Question: My Custom button does not tap and passes to next view called AddCreditCardView.
I have tested the button action with print statement and it won't work too.
I copied my code below in separate.
This is my ContentView
'''
import SwiftUI
struct ContentView: View {
let membershipRows = MembershipData.listData()
let corporateRows = CorporateData.listData()
let otherOperationRows = OtherOperationsData.listData()
@State var selectedCard = CreditCard(id: "", cardOwnerName: "", cardNumber: "", cardExpMonth: "", cardExpYear: "", ccv: "")
@State var shown: Bool = false
var body: some View {
NavigationView {
VStack {
List {
Section(header: Text("Bireysel")) {
ForEach(membershipRows) { row in
NavigationLink(destination: CreditCardView()) {
RowElementView(row: row)
}
}
}
if self.corporateRows.count == 0
{
Rectangle()
.background(Color(.white))
.edgesIgnoringSafeArea(.all)
.foregroundColor(.white)
.padding(.vertical,32)
}
else {
Section(header: Text("Kurumsal")) {
ForEach(corporateRows) { row in
RowElementView(row: row)
}
}
}
Section(header: Text("Diger Islemler")) {
ForEach(otherOperationRows) { row in
RowElementView(row: row)
}
}
Rectangle()
.foregroundColor(.clear)
.frame(width: UIScreen.main.bounds.width, height: UIScreen.main.bounds.height )
}
.navigationBarTitle("Odeme Yontemleri", displayMode: .inline)
.font(Font.custom("SFCompactDisplay", size: 16))
Button(action: {
AddCreditCardView(item: self.selectedCard)
}, label: { CustomButton(title: "Odeme Yontemi Ekle", icon: .none, status: .enable)
})
}
}
}
'''
This is my AddCreditCardView
'''
import SwiftUI
struct AddCreditCardView: View {
var item: CreditCard
var body: some View {
NavigationView {
VStack {
TopBar()
Spacer()
CardInfo()
Spacer()
}
.navigationBarTitle("Odeme Yontemi", displayMode: .inline)
}
}
}
struct TopBar : View {
var body: some View {
VStack {
HStack() {
Image("addcreditcard")
Image("line")
Image("locationBar")
Image("line")
Image("check-circle")
}
.padding(.horizontal,62)
VStack {
Text("Kredi Karti Ekle")
.font(Font.custom("SFCompactDisplay-Bold", size: 14))
Text("1. Adim")
.font(Font.custom("SFCompactDisplay", size: 14))
.fontWeight(.regular)
.foregroundColor(.gray)
}
}
.padding()
}
}
struct CardInfo : View {
var body: some View {
VStack {
CustomTextField(tFtext: "Kartin Uzerindeki Isim", tFImage: "user")
.textContentType(.givenName)
CustomTextField(tFtext: "Kredi Kart Numarasi", tFImage: "credit")
.textContentType(.oneTimeCode)
.keyboardType(.numberPad)
HStack {
CreditCardDateTextField(tFtext: "", tFImage: "date")
.textContentType(.creditCardNumber)
Spacer()
Text("|")
.foregroundColor(.black)
.overlay(
Rectangle()
.frame(width: 60, height: 53))
CustomTextField(tFtext: "CCV", tFImage: "")
.textContentType(.creditCardNumber)
}
.foregroundColor(Color(#colorLiteral(red: <PHONE>, green: <PHONE>, blue: <PHONE>, alpha: 1)))
CustomTextField(tFtext: "Kart Ismi", tFImage: "cardEdit")
Spacer()
}
}
}
'''
And Finally, this is my CreditCard Model
'''
import SwiftUI
struct CreditCard: Identifiable {
var id: String = UUID().uuidString
var cardOwnerName : String
var cardNumber: String
var cardExpMonth: String
var cardExpYear: String
var ccv: String
'''

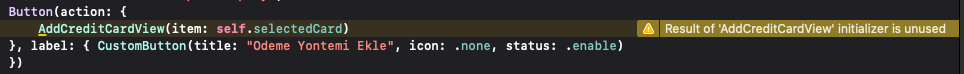
Answer: Seems like you are trying to navigate to 'AddCreditCardView' on the button press. The action closure can not present a view automatically like that! You should change that code to something this:
'''
@State var navigated = false
,,,
NavigationLink("AddCreditCardView", destination: AddCreditCardView(), isActive: $navigated)
Button(action: { self.navigated.toggle() },
label: { CustomButton(title: "Odeme Yontemi Ekle", icon: .none, status: .enable) })
'''
changing the 'navigated' state will show the next page as it seems you wished.